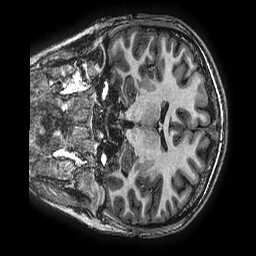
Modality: T1w
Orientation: coronal
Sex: female
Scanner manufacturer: ge
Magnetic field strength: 3 T
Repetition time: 0.00766 s
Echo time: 0.003476 s